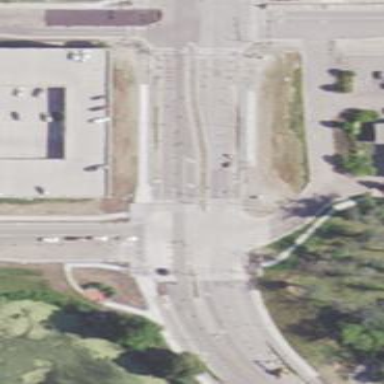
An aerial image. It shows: Asphalt cycleway with crossing.